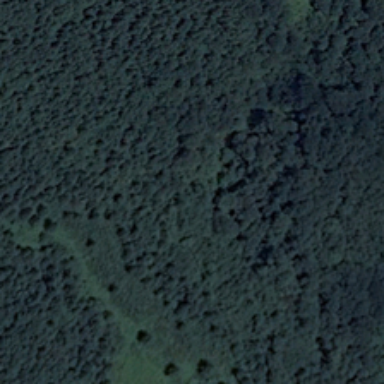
Many green trees form a piece of forest .